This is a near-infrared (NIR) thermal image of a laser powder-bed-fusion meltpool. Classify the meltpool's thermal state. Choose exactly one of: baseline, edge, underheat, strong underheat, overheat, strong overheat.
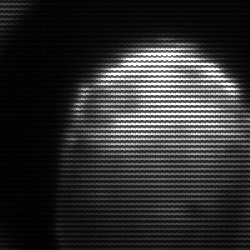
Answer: edge